Question: this is a listview that I want to make ,i want to use it for a navigation drawer
as you can see, it separate the categories , I can have several different categories .
How can I make something like this ? is it possible to do it in one listview ?
thanks
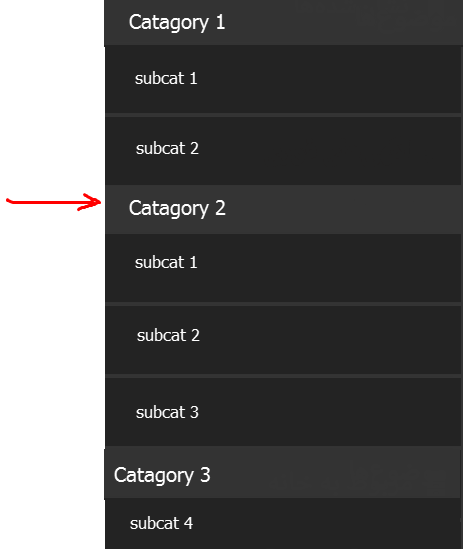
Answer: You should use if all the sub categories is always 'Visible'. or else you can go for 'ExpandibleListView'.
By using it you can show list item in 'Categories'.
Try Open .. <URL>
There is an easy sample for Section ListView <URL>